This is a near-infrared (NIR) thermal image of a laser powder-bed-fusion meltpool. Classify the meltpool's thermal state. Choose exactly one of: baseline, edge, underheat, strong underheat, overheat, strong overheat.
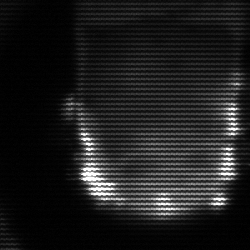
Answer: baseline